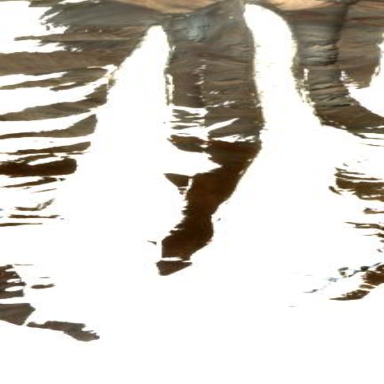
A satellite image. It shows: Majestic glacier in the distance.